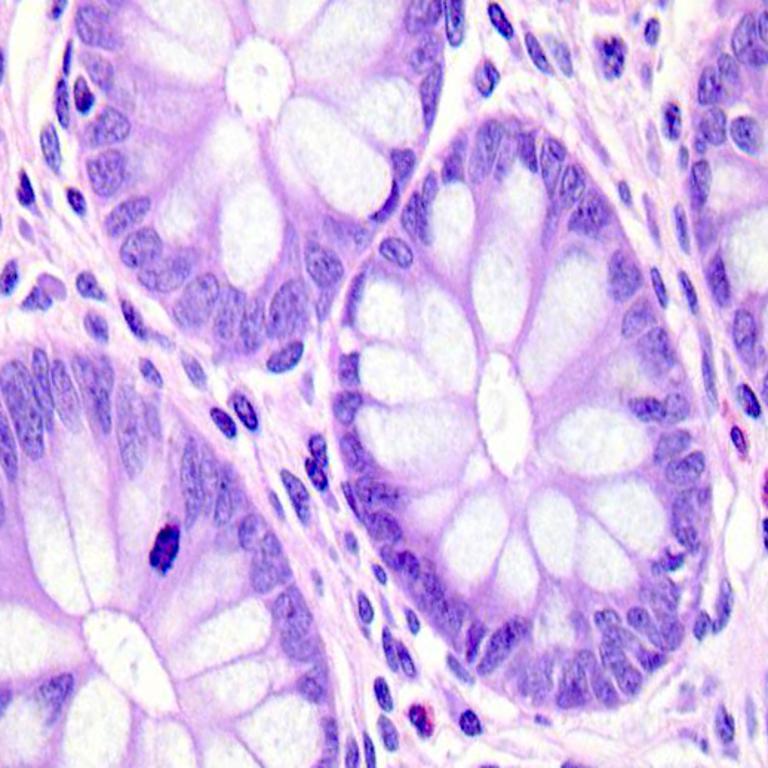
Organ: colon
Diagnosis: benign